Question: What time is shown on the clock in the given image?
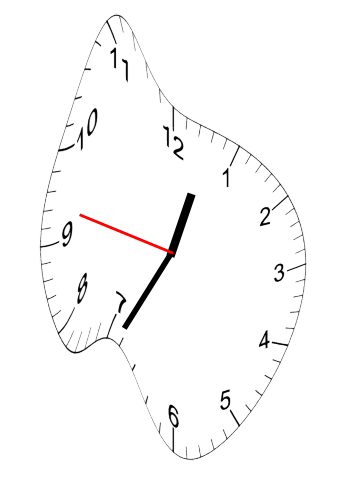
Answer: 12:34:47